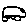
Label: car